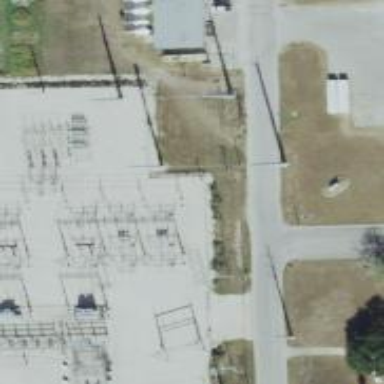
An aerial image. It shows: Switch for power supply.